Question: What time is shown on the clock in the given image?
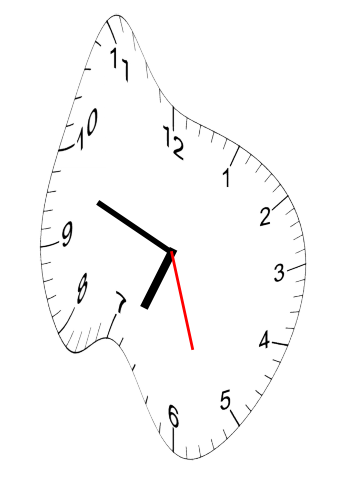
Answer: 06:48:27